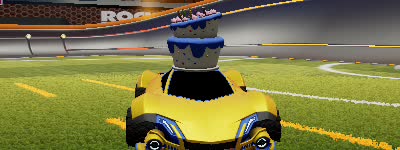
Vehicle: werewolf